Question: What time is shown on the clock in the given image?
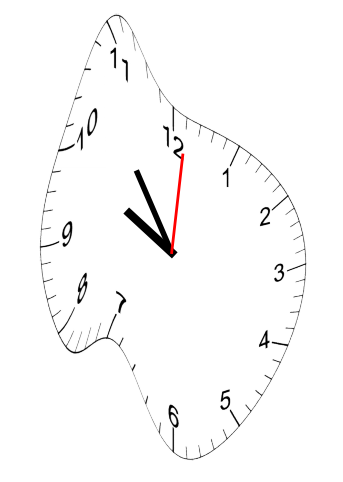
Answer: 09:54:01